Question: I'd like to get rid of the grey-fading out behavior of datagrid cells (Checkboxes, Timepicker, comboboxes etc) when they have been set to disabled.

So this is what I'm trying to do:
'''
<Style TargetType="DataGridCell">
<Style.Triggers>
<Trigger Property="IsEnabled" Value="False">
<Setter Property="Foreground" Value="{x:Null}" />
<Setter Property="Background" Value="{x:Null}" />
<Setter Property="BorderBrush" Value="{x:Null}" />
</Trigger>
</Style.Triggers>
</Style>
'''
But it doesn't work.
Do I need to define the styles individually for the controls that's actually inside the datagridcell (Checkboxes, comboboxes etc)? What's a good way of making this work?
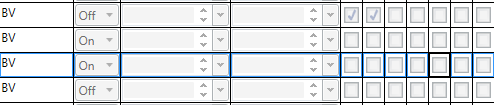
Answer: Firstly, the fact is that the property 'IsEnabled' in certain control, so setting properties such as 'Background' impossible, because the color hardcoded in the control. For example - 'Background' in: 'ComboBox', 'TextBox', etc. Therefore, in such cases, create styles and templates, 'overriding' the default behavior of the control (in our case: 'IsEnabled=False' behavior).
Secondly, what control in the assigned property 'DataTemplate' 'IsEnabled' like this:
'''
<DataGridTemplateColumn x:Name="ComboBoxColumn" Header="ComboBox Header" Width="110">
<DataGridTemplateColumn.CellTemplate>
<DataTemplate>
<ComboBox IsEnabled="False" />
</DataTemplate>
</DataGridTemplateColumn.CellTemplate>
</DataGridTemplateColumn>
'''
Not to say that 'DataGridCell' will be 'False', therefore, the trigger will not fire:
'''
<Style.Triggers>
<Trigger Property="IsEnabled" Value="False">
<Setter Property="Foreground" Value="Black" />
</Trigger>
</Style.Triggers>
'''
Hence the conclusion:
Determine the behavior of the control when it is enabled 'false'. Styles for each control can be taken from 'MSDN'.
Example style for 'CheckBox' (<URL>:
'''
<Style x:Key="{x:Type CheckBox}" TargetType="CheckBox">
<Setter Property="SnapsToDevicePixels" Value="true"/>
<Setter Property="OverridesDefaultStyle" Value="true"/>
<Setter Property="FocusVisualStyle" Value="{StaticResource CheckBoxFocusVisual}"/>
<Setter Property="Template">
<Setter.Value>
<ControlTemplate TargetType="CheckBox">
<BulletDecorator Background="Transparent">
<BulletDecorator.Bullet>
<Border x:Name="Border" Width="13" Height="13" CornerRadius="0" Background="{StaticResource NormalBrush}" BorderThickness="1" BorderBrush="{StaticResource NormalBorderBrush}">
<Path Width="7" Height="7" x:Name="CheckMark" SnapsToDevicePixels="False" Stroke="{StaticResource GlyphBrush}" StrokeThickness="2" Data="M 0 0 L 7 7 M 0 7 L 7 0" />
</Border>
</BulletDecorator.Bullet>
<ContentPresenter Margin="4,0,0,0" VerticalAlignment="Center" HorizontalAlignment="Left" RecognizesAccessKey="True" />
</BulletDecorator>
<ControlTemplate.Triggers>
<Trigger Property="IsChecked" Value="false">
<Setter TargetName="CheckMark" Property="Visibility" Value="Collapsed"/>
</Trigger>
<Trigger Property="IsChecked" Value="{x:Null}">
<Setter TargetName="CheckMark" Property="Data" Value="M 0 7 L 7 0" />
</Trigger>
<Trigger Property="IsMouseOver" Value="true">
<Setter TargetName="Border" Property="Background" Value="{StaticResource DarkBrush}" />
</Trigger>
<Trigger Property="IsPressed" Value="true">
<Setter TargetName="Border" Property="Background" Value="{StaticResource PressedBrush}" />
<Setter TargetName="Border" Property="BorderBrush" Value="{StaticResource PressedBorderBrush}" />
</Trigger>
<!-- Here set the some properties there IsEnabled will be false -->
<Trigger Property="IsEnabled" Value="False">
<Setter TargetName="Border" Property="Background" Value="Red" />
<Setter TargetName="Border" Property="BorderBrush" Value="Green" />
<Setter Property="Foreground" Value="Orange"/>
</Trigger>
</ControlTemplate.Triggers>
</ControlTemplate>
</Setter.Value>
</Setter>
</Style>
'''
I have defined the attached 'DependencyProperty' for a column that shows whether it is turned off. Thereafter, each control in the template column is referenced like that:
'''
<DataGridTemplateColumn x:Name="CheckBoxColumn" local:MyDependencyClass.IsEnabledColumn="False" Width="110" Header="CheckBox Header">
<DataGridTemplateColumn.CellTemplate>
<DataTemplate>
<CheckBox Content="My CheckBox" IsEnabled="{Binding Source={x:Reference Name=CheckBoxColumn}, Path=(local:MyDependencyClass.IsEnabledColumn)}" IsChecked="False" />
</DataTemplate>
</DataGridTemplateColumn.CellTemplate>
</DataGridTemplateColumn>
'''
Set the property 'IsEnabledColumn', you can set for those controls that you want to disable ('IsEnabled=False').
Listing of 'MyDependencyClass':
'''
public class MyDependencyClass : DependencyObject
{
public static readonly DependencyProperty IsEnabledColumnProperty;
public static void SetIsEnabledColumn(DependencyObject DepObject, bool value)
{
DepObject.SetValue(IsEnabledColumnProperty, value);
}
public static bool GetIsEnabledColumn(DependencyObject DepObject)
{
return (bool)DepObject.GetValue(IsEnabledColumnProperty);
}
static MyDependencyClass()
{
PropertyMetadata MyPropertyMetadata = new PropertyMetadata(false);
IsEnabledColumnProperty = DependencyProperty.RegisterAttached("IsEnabledColumn",
typeof(bool),
typeof(MyDependencyClass),
MyPropertyMetadata);
}
}
'''
P.S. Don't worry about '{x:Reference}' warning message, it can be <URL>.